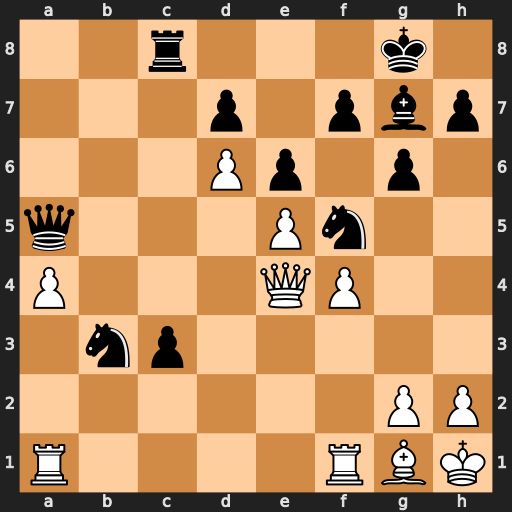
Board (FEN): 2r3k1/3p1pbp/3Pp1p1/q3Pn2/P3QP2/1np5/6PP/R4RBK
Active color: w
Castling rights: -
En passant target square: -
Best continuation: Qb7 Qa8 Qxb3